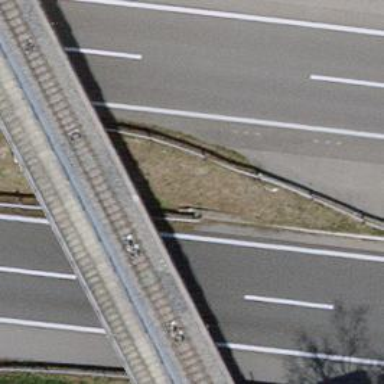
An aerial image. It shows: Funicular railway bridge.